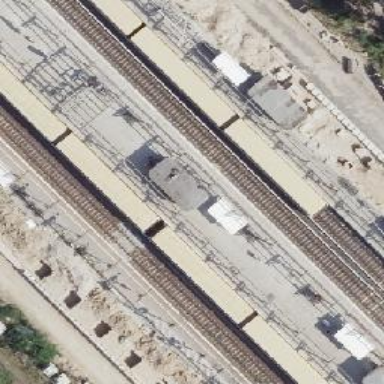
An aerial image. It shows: Public transport shelter.